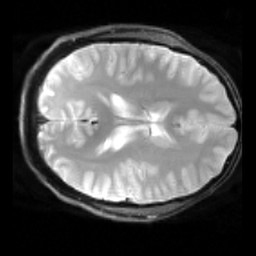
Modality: inplaneT2
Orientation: axial
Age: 22
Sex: male
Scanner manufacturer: siemens
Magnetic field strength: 3 T
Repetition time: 5 s
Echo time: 0.034 s